Question: We have components that have different heights, we want to show them in a way that vertically there is as little space as possible (as shown in the picture), how can we do that using miglayout?

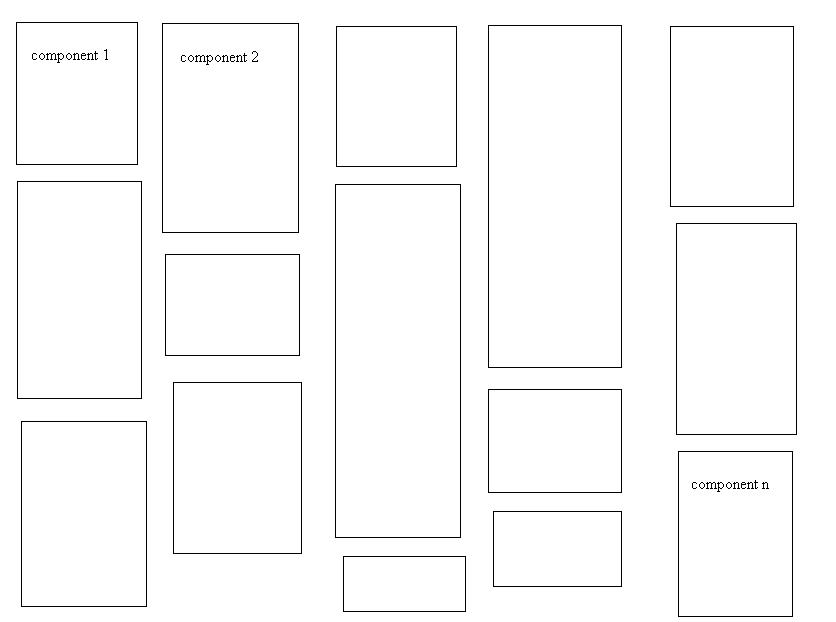
Answer: I've used MigLayout quite a bit, I'm not sure there's a really nice way to do this. What you really want is to have 5 columns and use split on the y axis which you can't do unfortunately.
I see three approaches:
1) Use 5 jpanels, one for each column and just use flowy in MigLayout for each column
2) Setup a matrix and assign each component to a number of cells
'''
p.add(component1, "cell 0 0 1 1");
p.add(component2, "cell 1 0 1 2");
'''
etc.. This works if pretty well if you don't have a lot of different end points in each column
"span" might be a little cleaner here:
'''
p.add(component1, "spany 1");
p.add(component2, "spany 2");
p.add(component3, "spany 1");
p.add(component4, "spany 3");
p.add(component5, "spany 1, wrap");
'''
3) Use "nogrid" and just set size bounds on each component